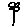
Label: flower